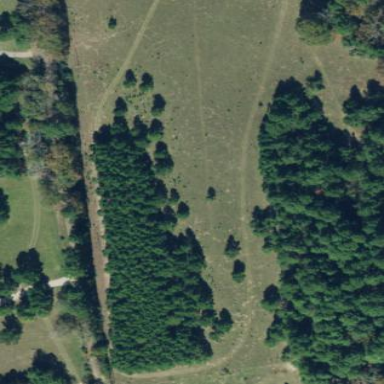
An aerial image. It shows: Evergreen woodland with needle-leaved trees.